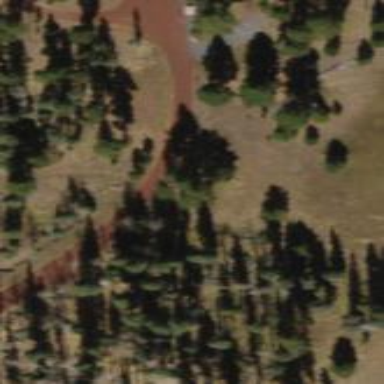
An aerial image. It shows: Woodland with evergreen needle-leaved trees.